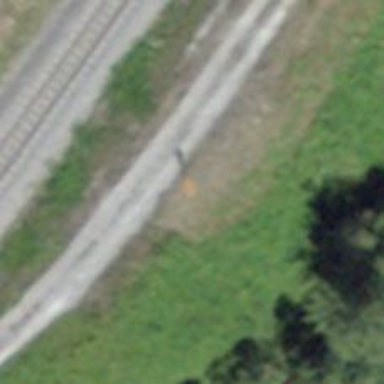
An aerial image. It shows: View of pole with roofed pipeline marker.